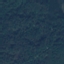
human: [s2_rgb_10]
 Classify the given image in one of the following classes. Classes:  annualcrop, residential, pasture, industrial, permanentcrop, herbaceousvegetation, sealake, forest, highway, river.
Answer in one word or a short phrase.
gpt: Forest